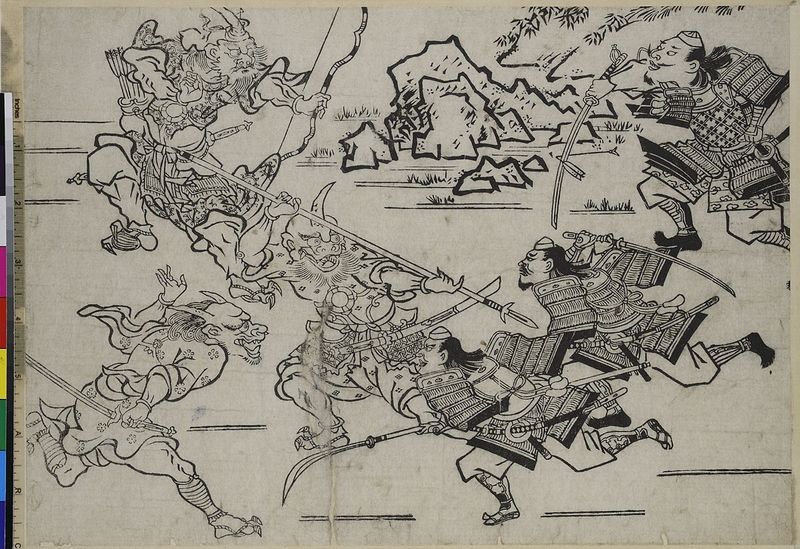
Titel: Shutendoji, Blatt 15
Künstler: Hishikawa Moronobu
Standort: Hamburg
Institution: Museum für Kunst und Gewerbe Hamburg
Schlagwörter: kampf, holzschnitt, bogen, druckgraphik, druckgrafik, soldat, mythologie, gestalten, krieger, fabelwesen, zeit, pfeil, ungeheuer, monster, sagen, fabeltier, fabeltiere, zwitterwesen, monstrum, edo, vasall, reproduktionen, druckerzeugnisse, stichwaffen, soldatenleben, streitwaffen, dämon, märchen, oni, shuten